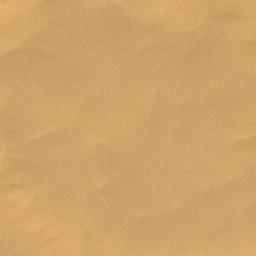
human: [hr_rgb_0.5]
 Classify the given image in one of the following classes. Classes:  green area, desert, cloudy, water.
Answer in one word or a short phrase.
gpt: desert